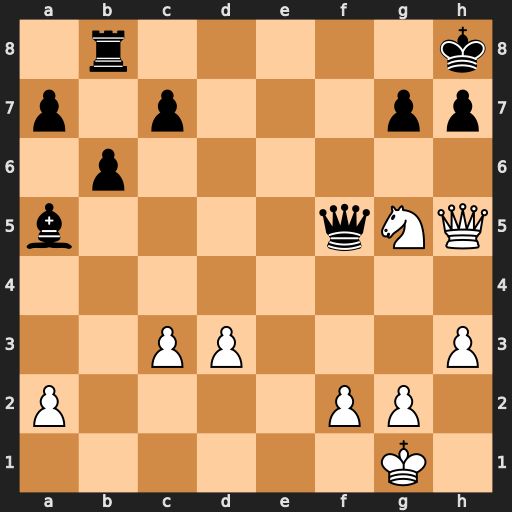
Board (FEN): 1r5k/p1p3pp/1p6/b4qNQ/8/2PP3P/P4PP1/6K1
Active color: w
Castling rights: -
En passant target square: -
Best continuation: Nf7+ Qxf7 Qxf7